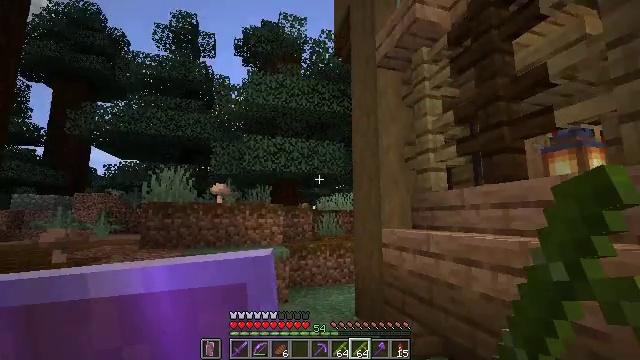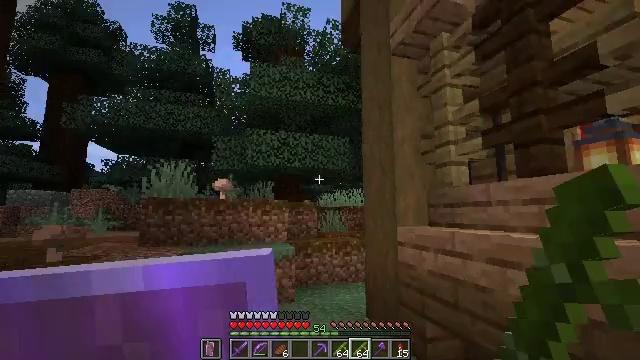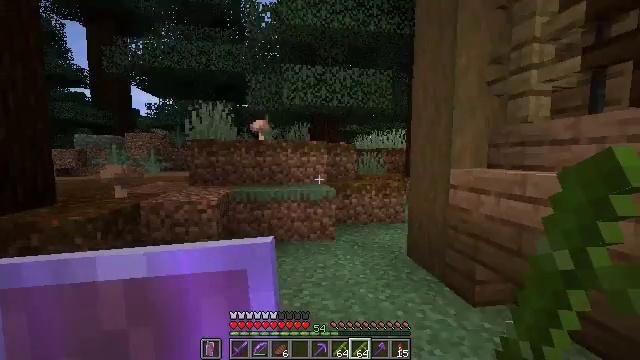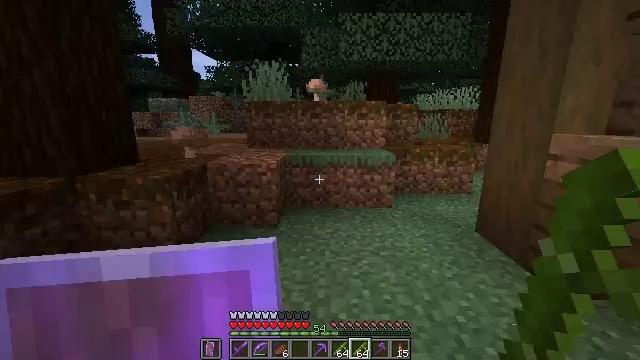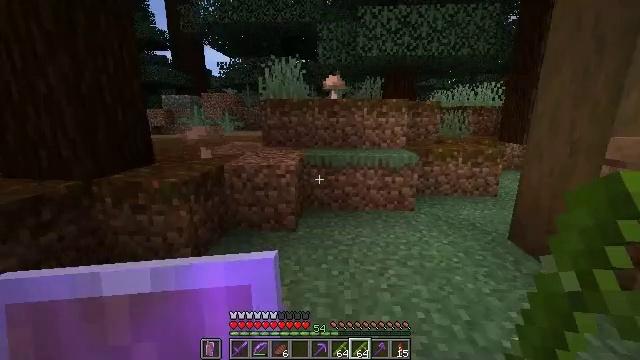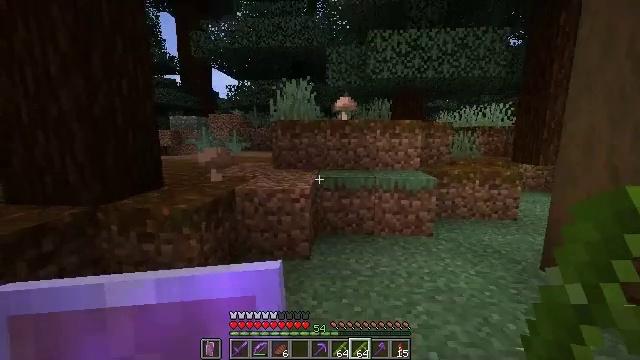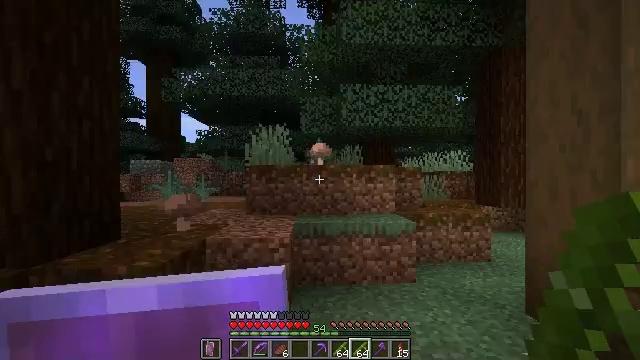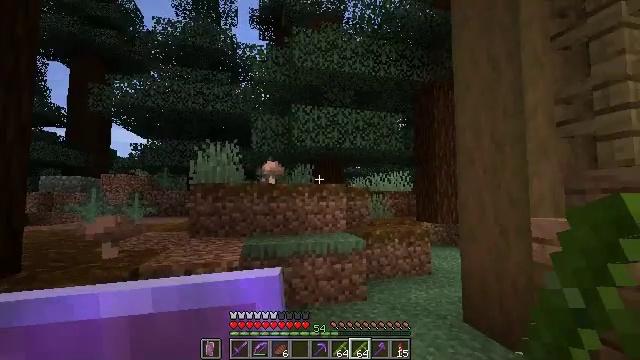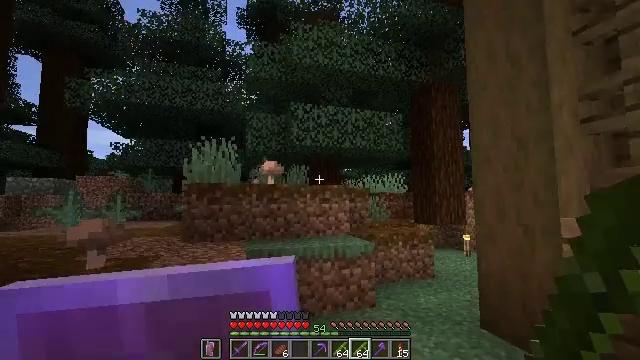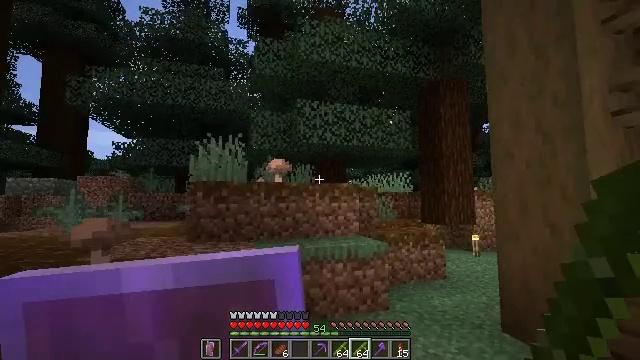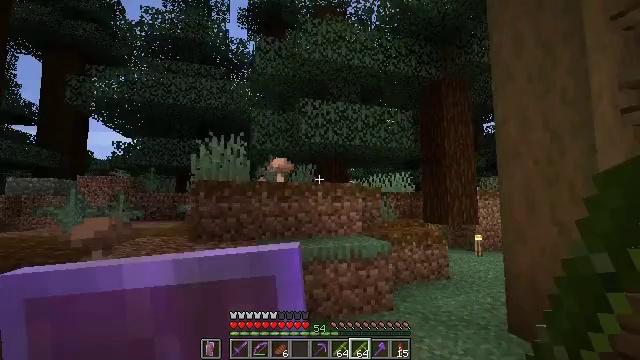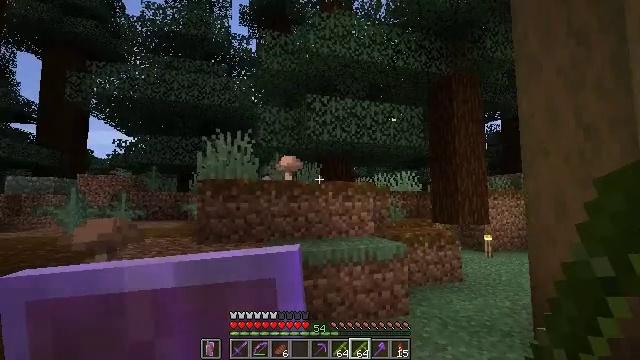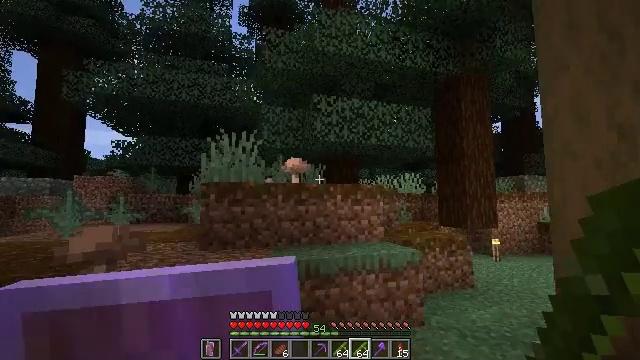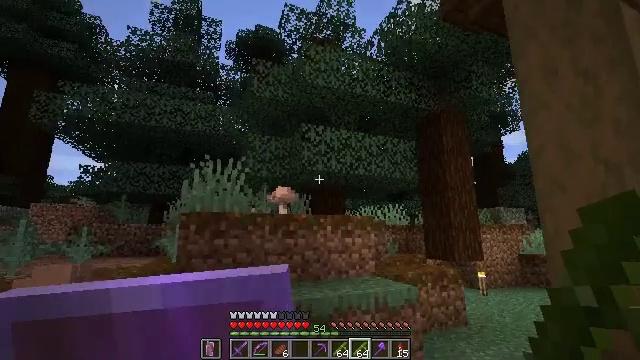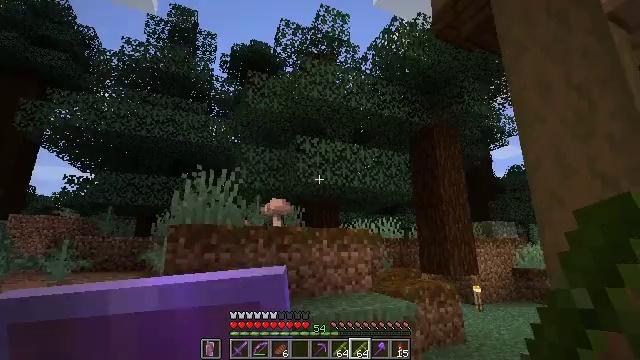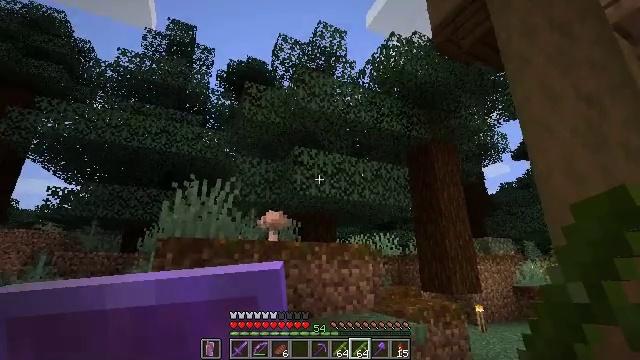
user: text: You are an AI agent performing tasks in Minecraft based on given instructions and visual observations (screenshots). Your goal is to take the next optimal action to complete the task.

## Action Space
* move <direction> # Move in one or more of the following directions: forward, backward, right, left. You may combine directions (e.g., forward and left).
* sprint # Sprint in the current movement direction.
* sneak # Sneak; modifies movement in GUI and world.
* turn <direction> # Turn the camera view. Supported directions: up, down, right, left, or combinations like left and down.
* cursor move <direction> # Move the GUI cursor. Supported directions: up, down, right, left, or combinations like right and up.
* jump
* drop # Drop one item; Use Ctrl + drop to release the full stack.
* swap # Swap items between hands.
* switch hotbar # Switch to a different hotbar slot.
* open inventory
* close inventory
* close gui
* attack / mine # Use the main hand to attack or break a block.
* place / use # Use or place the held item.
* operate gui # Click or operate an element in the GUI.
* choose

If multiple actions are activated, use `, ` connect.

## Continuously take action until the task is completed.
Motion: motion action
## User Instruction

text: Mine the spruce log from the forest.
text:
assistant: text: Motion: move forward and move left
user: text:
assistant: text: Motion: move forward and move left, turn left and down
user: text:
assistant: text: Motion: move forward and move left, turn left and down
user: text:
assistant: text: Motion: move forward and move left, turn left
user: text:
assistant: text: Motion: move forward and move left, turn up
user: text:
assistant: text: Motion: move forward and move left, turn right and up
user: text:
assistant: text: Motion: move forward and move left, turn right and up
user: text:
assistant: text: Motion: move forward and move left, turn right
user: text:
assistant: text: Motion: move forward and move left
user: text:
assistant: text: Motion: move forward and move left
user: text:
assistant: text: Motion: move forward and move left
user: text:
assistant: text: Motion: move forward and move left
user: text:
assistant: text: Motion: move forward and move left, turn right and up
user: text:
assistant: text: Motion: move forward, turn right and up
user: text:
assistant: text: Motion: turn right and up
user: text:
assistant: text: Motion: turn right and up
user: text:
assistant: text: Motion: no_op
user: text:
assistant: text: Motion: no_op
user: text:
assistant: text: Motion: no_op
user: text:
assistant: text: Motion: no_op
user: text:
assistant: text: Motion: no_op
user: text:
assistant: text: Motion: no_op
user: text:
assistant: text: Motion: no_op
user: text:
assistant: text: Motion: turn left and up
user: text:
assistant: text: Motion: move right, turn left
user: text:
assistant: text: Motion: move right, turn left and down
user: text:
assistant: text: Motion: move right, turn left and down
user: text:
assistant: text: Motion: move right, turn left and down
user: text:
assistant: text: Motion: turn left and down
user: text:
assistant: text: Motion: move left